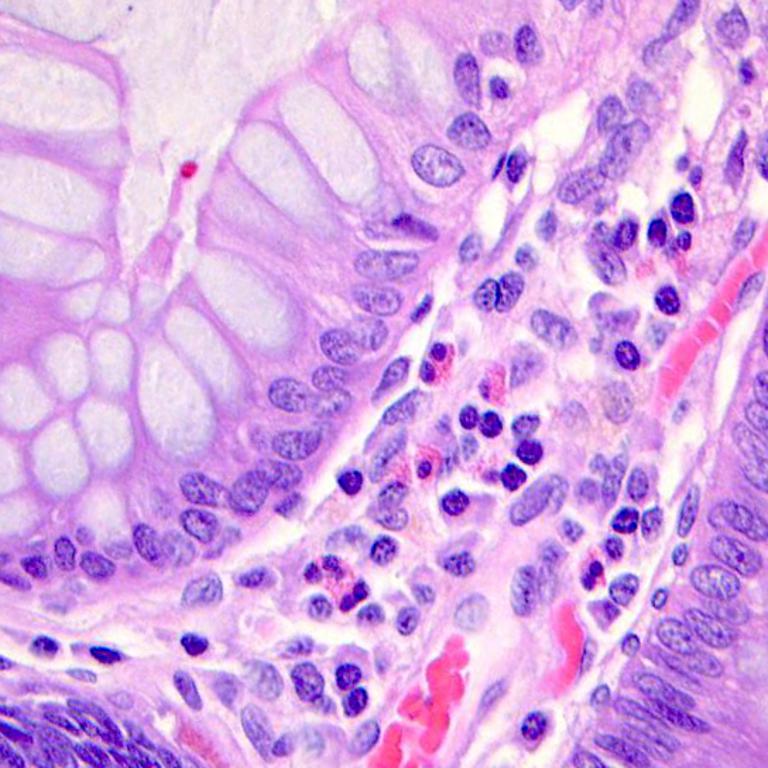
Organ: colon
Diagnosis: benign